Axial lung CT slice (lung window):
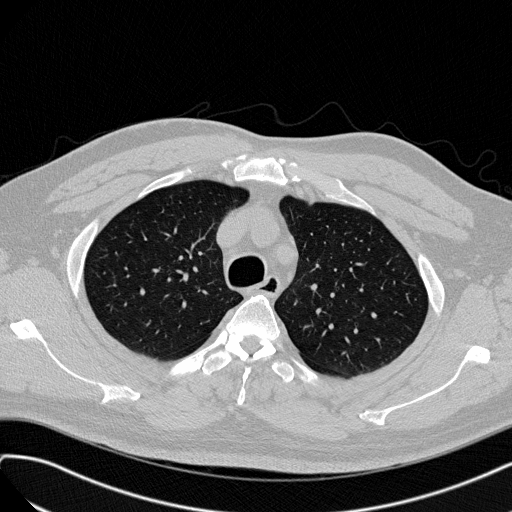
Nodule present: no